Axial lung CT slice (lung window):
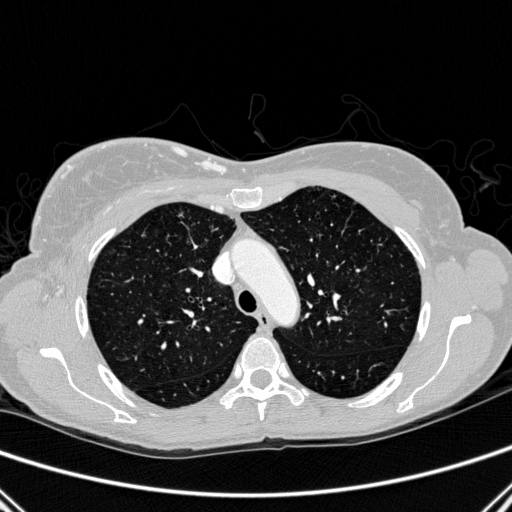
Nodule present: no